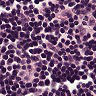
Metastatic tissue present: no